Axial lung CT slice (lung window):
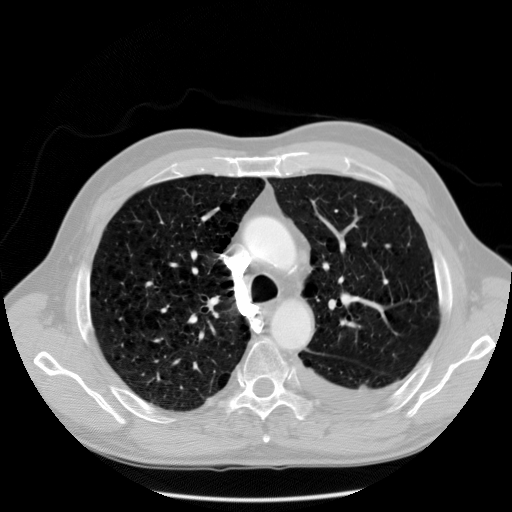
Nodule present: no